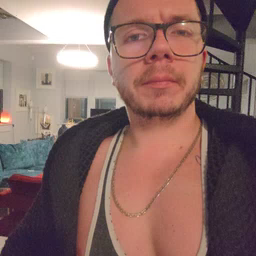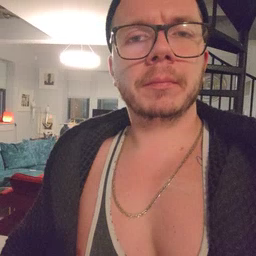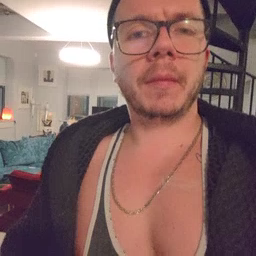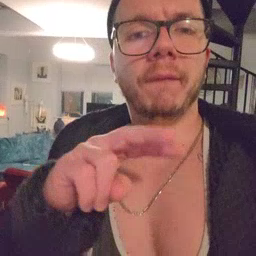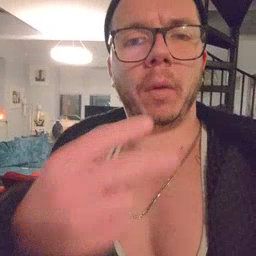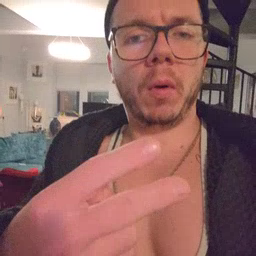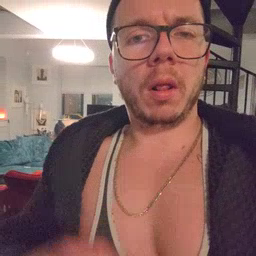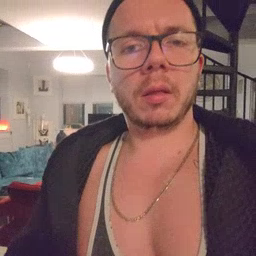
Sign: fall